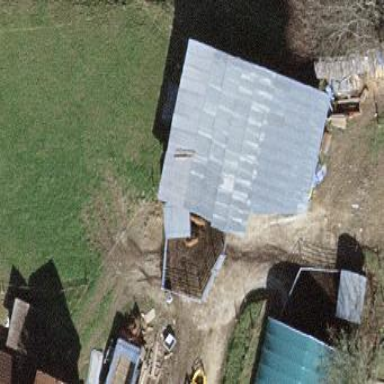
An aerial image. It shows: Shed.